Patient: sex M, age 69
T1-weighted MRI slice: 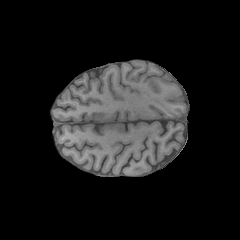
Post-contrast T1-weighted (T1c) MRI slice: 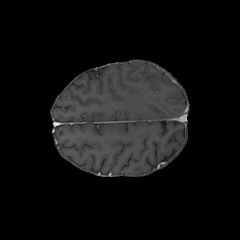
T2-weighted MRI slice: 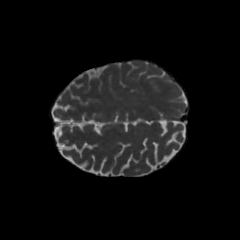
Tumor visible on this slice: no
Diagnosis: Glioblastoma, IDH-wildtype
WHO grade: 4